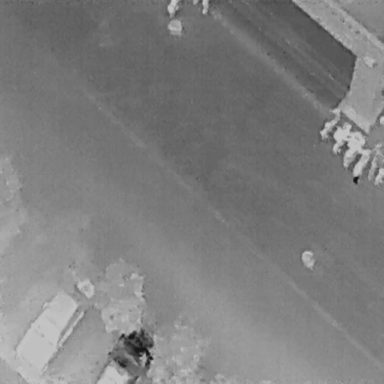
There are eight Bicycles in the infrared image.